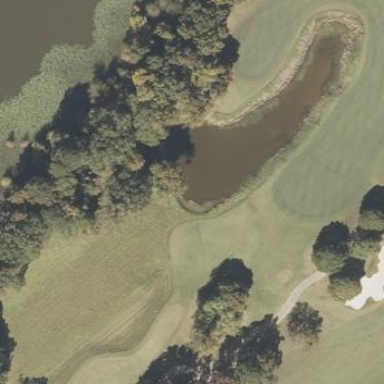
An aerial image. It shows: Water hazard on golf course. The hazard is natural water feature.